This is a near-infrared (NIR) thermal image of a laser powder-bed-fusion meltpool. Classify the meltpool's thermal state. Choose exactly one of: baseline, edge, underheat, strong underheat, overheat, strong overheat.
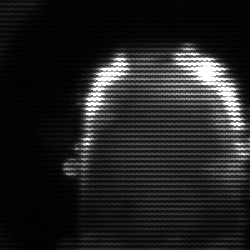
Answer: baseline